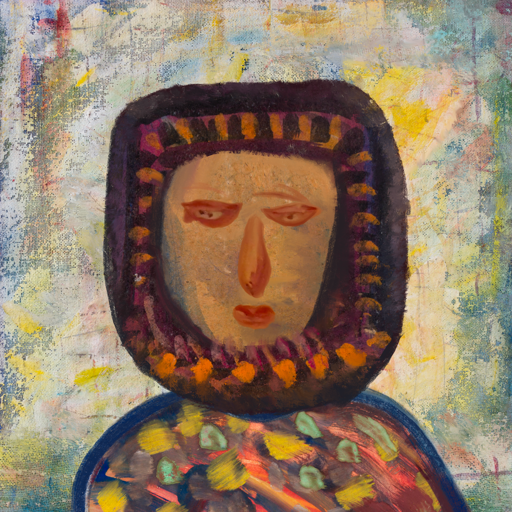
Background: Irani, Head And Neck Front: In_The_Sun, Face Front: Pious_Lady, Bust: Mother_And_Son_Mother, Hair Front: Doll, Head Accessory: Blank, Second Necklace: Blank, Necklace: Blank, Baby: Blank